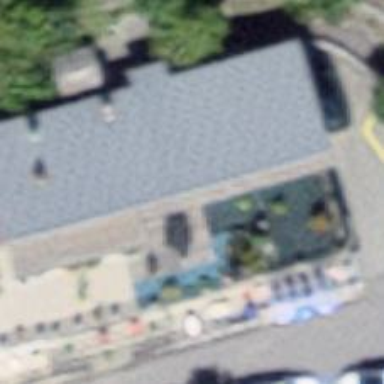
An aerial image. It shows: Café.